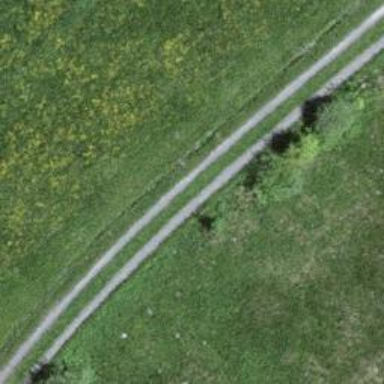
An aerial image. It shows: Track with grade2 pebblestone surface.